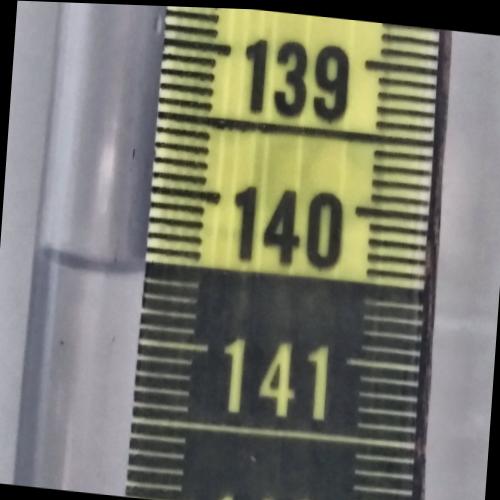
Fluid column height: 140.6 cm